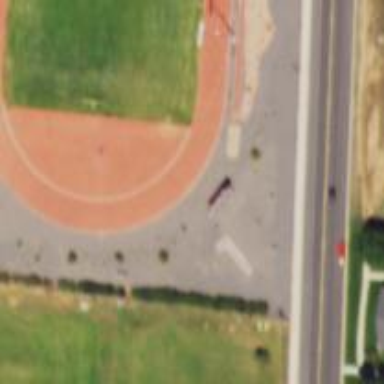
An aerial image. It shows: Athletics track located in leisure land area.